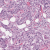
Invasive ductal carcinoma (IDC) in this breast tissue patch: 1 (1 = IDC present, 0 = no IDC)